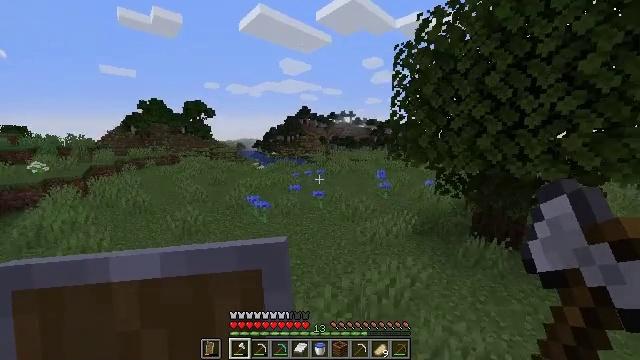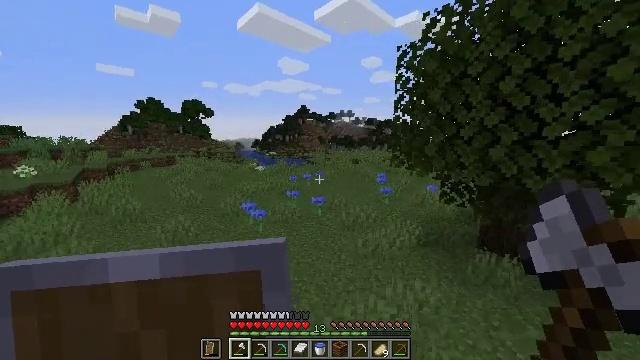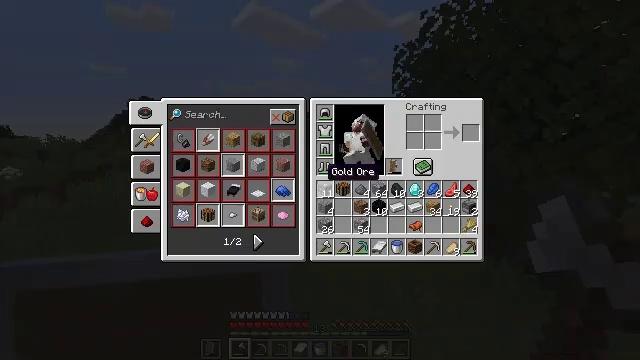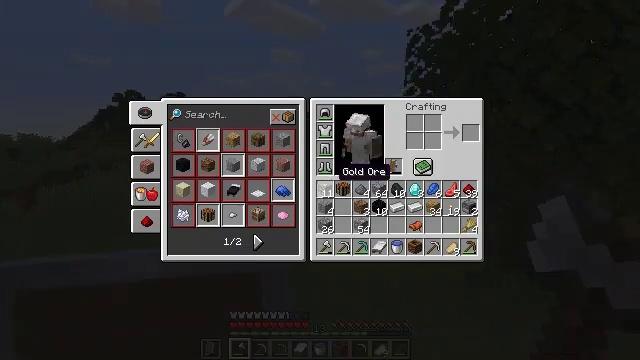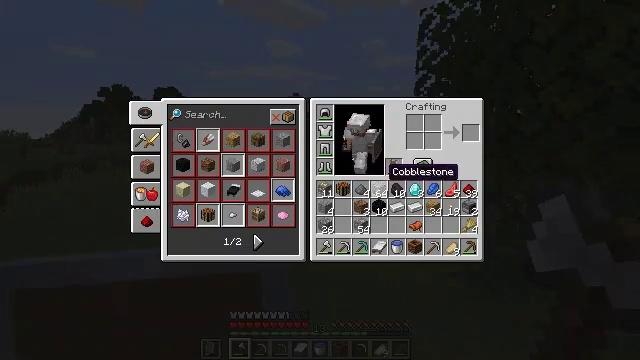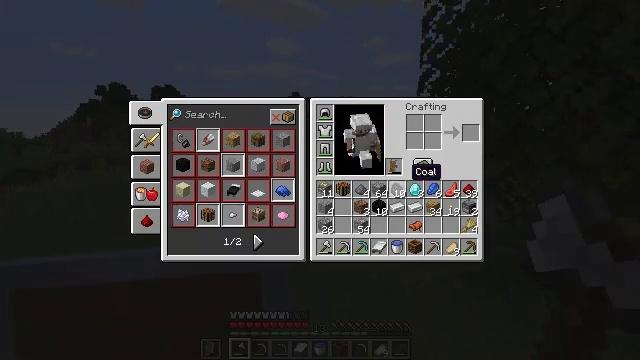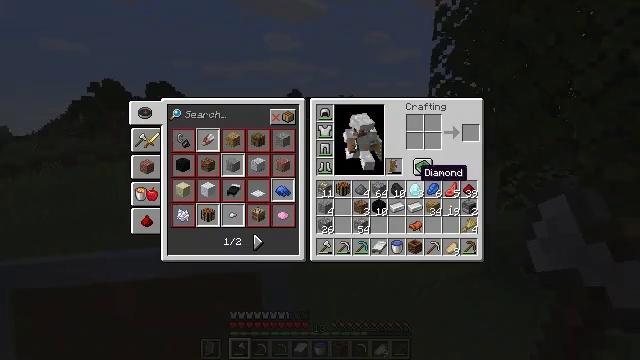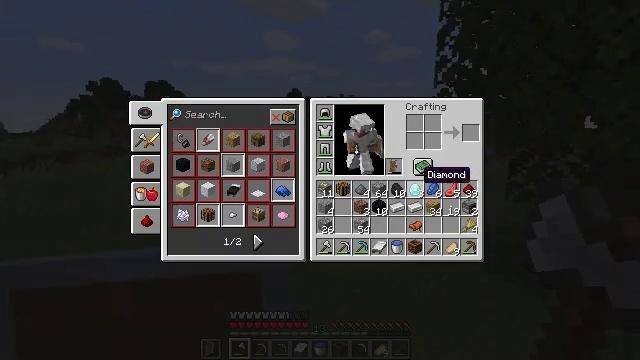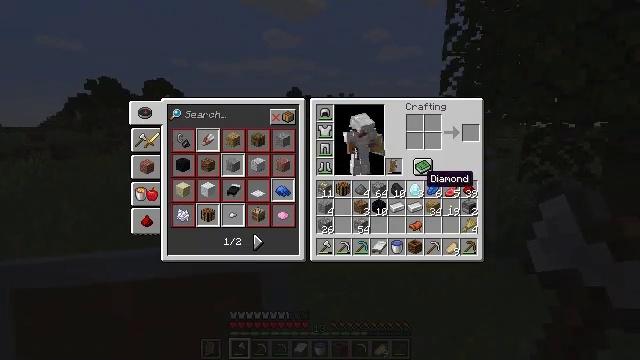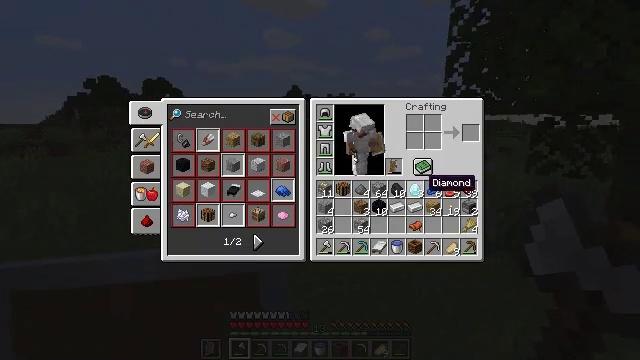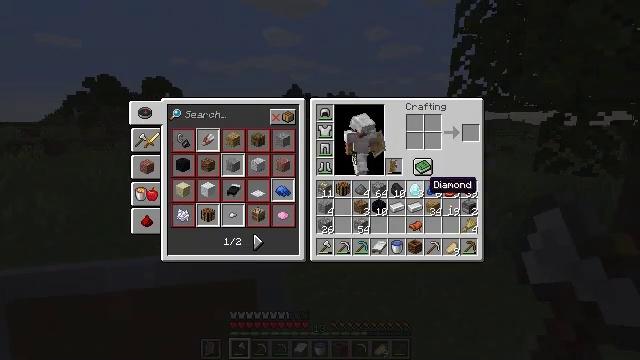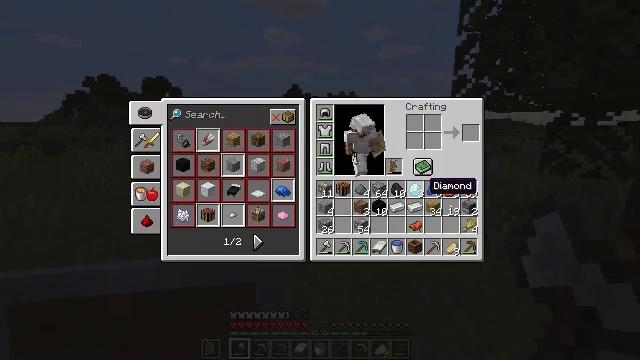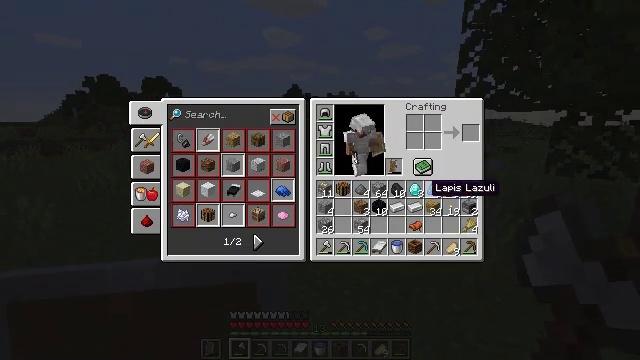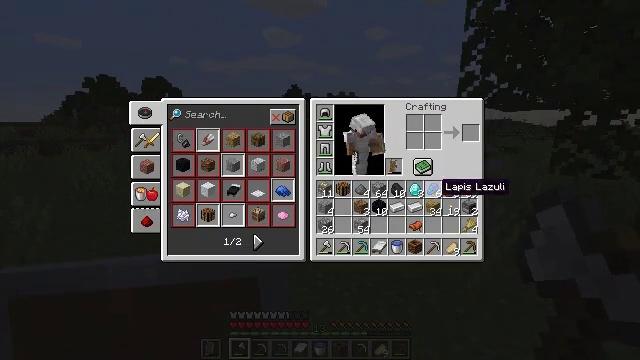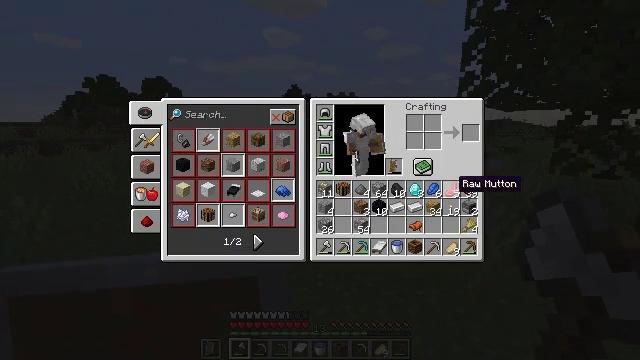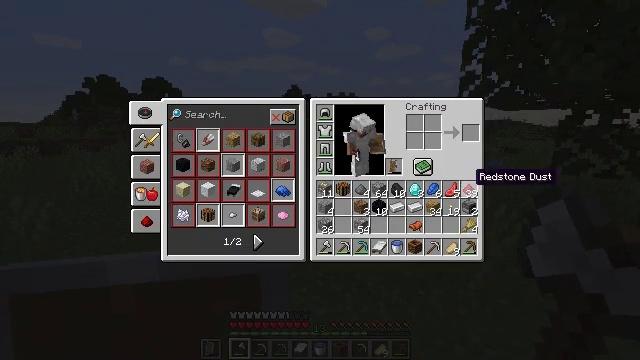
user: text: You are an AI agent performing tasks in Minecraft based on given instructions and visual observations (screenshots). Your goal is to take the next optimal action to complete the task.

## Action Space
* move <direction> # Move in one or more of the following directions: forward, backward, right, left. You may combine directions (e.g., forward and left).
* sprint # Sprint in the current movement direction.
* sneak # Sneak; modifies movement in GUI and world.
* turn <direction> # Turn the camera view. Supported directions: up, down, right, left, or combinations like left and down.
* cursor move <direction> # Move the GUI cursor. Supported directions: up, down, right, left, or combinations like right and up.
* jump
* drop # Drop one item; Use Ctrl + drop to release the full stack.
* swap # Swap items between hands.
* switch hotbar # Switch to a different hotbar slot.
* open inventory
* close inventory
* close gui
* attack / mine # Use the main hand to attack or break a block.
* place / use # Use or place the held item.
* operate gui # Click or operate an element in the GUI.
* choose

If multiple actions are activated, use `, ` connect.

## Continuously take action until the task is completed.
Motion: motion action
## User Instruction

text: Break the sugar cane.
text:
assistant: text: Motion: move forward, jump
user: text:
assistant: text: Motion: move forward, turn right, open inventory
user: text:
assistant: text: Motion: move forward, cursor move right, open inventory
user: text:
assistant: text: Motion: cursor move right, open inventory
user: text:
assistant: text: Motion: cursor move right
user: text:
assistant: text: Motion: cursor move right
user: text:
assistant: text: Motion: no_op
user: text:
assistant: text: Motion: no_op
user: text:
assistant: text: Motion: no_op
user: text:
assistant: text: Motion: no_op
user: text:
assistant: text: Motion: no_op
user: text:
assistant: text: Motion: no_op
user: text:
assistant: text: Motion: cursor move right
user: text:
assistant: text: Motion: cursor move right
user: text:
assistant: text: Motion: cursor move right and up
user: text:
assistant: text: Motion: cursor move right and up
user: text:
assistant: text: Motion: cursor move right and up
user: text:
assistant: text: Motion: no_op
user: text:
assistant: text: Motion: no_op
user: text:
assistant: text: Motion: no_op
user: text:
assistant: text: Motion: cursor move left
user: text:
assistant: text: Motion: no_op
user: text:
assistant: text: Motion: no_op
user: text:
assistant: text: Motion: no_op
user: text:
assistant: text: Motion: no_op
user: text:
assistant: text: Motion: no_op
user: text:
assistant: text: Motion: no_op
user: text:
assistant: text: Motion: no_op
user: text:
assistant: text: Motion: no_op
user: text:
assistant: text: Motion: no_op